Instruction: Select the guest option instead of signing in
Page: checkout
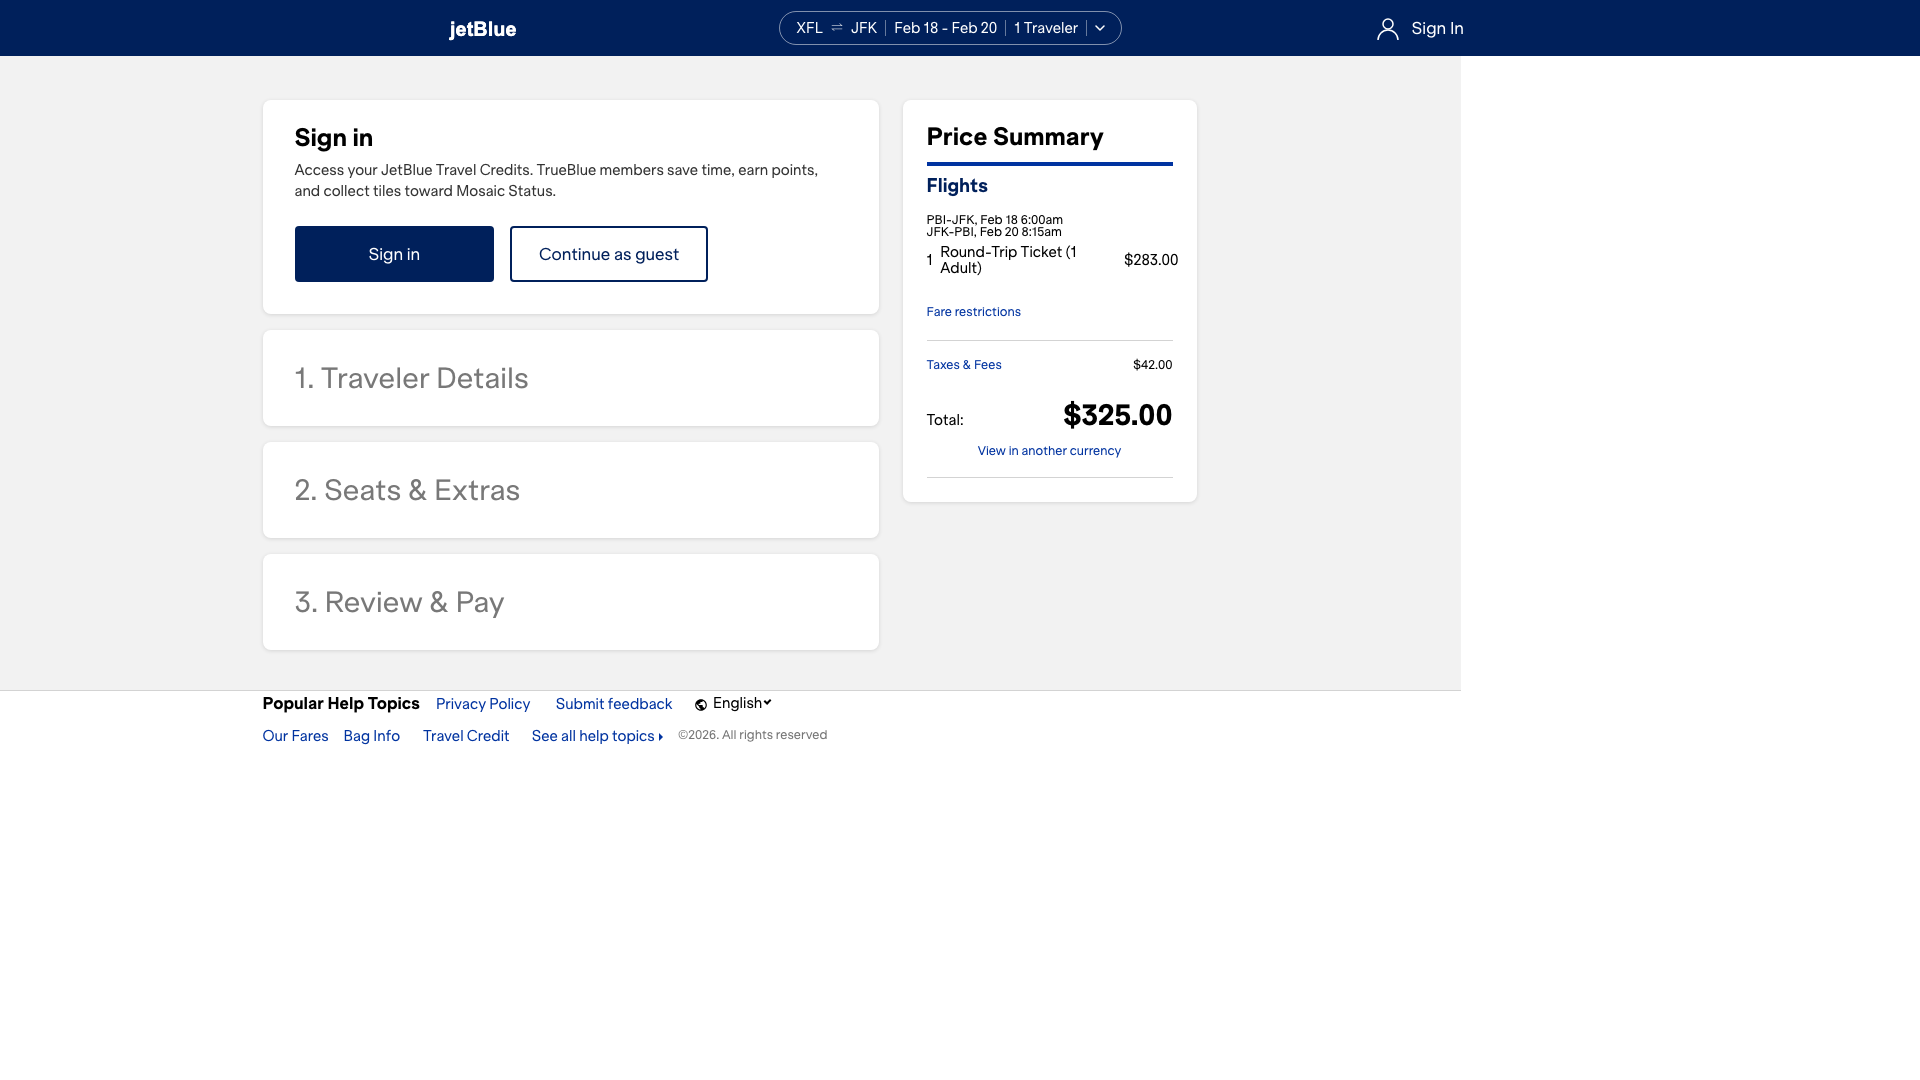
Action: click